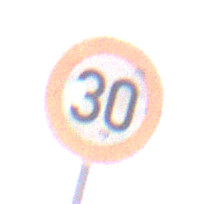
Verkehrszeichen: Geschwindigkeit30
Umgebung: Outdoor, Nature
Tageszeit: Midday
Wetter: Clear
Licht: Natural
Jahreszeit: NotSpecified
Kontrast: HighContrast